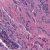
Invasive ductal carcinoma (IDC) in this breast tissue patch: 1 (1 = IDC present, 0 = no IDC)